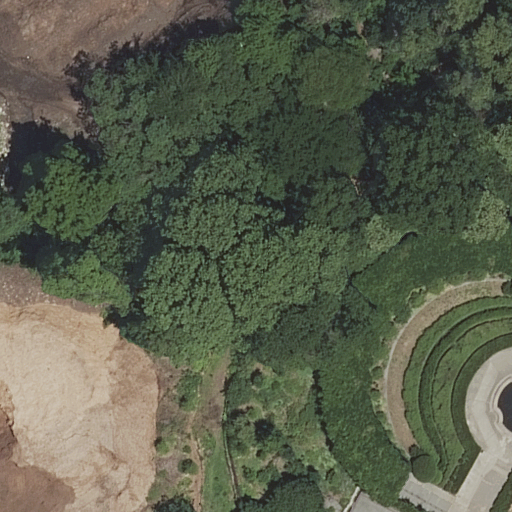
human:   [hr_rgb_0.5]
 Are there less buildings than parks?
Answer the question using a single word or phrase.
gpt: no

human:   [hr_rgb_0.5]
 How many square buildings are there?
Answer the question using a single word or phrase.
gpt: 0

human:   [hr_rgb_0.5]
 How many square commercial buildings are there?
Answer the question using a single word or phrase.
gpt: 0

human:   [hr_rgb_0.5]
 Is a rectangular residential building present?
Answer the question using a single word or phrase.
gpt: yes

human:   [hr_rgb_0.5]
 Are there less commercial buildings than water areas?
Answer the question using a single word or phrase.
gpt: yes

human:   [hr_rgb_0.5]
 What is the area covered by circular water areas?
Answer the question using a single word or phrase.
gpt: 0m2

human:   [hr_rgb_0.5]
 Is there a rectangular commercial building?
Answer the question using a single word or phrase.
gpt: no

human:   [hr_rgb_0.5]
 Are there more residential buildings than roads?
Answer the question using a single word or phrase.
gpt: no

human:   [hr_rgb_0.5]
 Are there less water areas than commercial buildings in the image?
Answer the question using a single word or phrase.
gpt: no

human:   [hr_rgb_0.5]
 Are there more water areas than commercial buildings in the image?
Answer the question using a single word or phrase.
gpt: yes

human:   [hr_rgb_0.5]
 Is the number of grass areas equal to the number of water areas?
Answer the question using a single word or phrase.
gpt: no

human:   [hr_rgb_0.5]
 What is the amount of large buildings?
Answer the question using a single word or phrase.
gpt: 0

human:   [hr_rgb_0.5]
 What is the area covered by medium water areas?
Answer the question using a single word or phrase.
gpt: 0m2

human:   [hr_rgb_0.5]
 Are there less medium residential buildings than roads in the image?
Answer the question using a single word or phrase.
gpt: yes

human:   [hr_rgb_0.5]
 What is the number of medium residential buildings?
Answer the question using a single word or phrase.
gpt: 1

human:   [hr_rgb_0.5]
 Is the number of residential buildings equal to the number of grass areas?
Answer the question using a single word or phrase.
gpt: yes

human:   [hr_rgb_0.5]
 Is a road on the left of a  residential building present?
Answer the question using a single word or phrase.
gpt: yes

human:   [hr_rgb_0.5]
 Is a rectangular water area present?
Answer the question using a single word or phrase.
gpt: no

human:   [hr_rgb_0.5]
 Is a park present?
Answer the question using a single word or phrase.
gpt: yes

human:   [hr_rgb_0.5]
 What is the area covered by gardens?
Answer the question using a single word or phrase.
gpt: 3423m2

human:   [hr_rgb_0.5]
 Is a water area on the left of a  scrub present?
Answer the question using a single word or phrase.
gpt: no

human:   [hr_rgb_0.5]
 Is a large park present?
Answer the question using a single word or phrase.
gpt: yes

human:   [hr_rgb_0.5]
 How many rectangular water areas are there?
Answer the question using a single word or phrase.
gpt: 0

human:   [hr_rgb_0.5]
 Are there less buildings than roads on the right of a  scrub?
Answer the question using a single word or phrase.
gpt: no

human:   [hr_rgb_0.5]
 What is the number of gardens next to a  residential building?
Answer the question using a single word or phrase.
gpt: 1

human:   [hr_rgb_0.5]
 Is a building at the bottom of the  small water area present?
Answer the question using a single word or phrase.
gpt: yes

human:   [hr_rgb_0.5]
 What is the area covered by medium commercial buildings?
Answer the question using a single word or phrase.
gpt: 0m2

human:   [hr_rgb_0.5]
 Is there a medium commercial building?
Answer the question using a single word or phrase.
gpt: no

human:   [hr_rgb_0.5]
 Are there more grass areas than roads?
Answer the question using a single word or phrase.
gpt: no

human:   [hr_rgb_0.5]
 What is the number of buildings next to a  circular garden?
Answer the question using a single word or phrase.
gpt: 0

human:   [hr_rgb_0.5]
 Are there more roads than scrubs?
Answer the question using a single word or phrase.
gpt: yes

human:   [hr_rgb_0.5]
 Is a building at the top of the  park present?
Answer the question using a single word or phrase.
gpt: no

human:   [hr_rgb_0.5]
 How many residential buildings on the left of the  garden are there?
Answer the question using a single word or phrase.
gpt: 0

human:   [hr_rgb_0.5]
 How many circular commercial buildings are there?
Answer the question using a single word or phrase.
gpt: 0

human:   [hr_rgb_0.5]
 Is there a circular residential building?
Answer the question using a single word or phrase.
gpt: no

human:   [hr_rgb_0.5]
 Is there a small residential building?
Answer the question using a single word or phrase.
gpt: yes